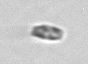
Label: pennate